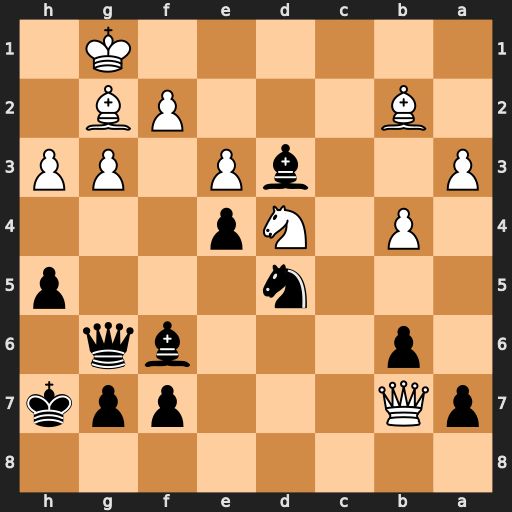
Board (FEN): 8/pQ3ppk/1p3bq1/3n3p/1P1Np3/P2bP1PP/1B3PB1/6K1
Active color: b
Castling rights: -
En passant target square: -
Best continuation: Nxe3 fxe3 Qxg3 Nf5 Qe1+ Kh2 Bxb2